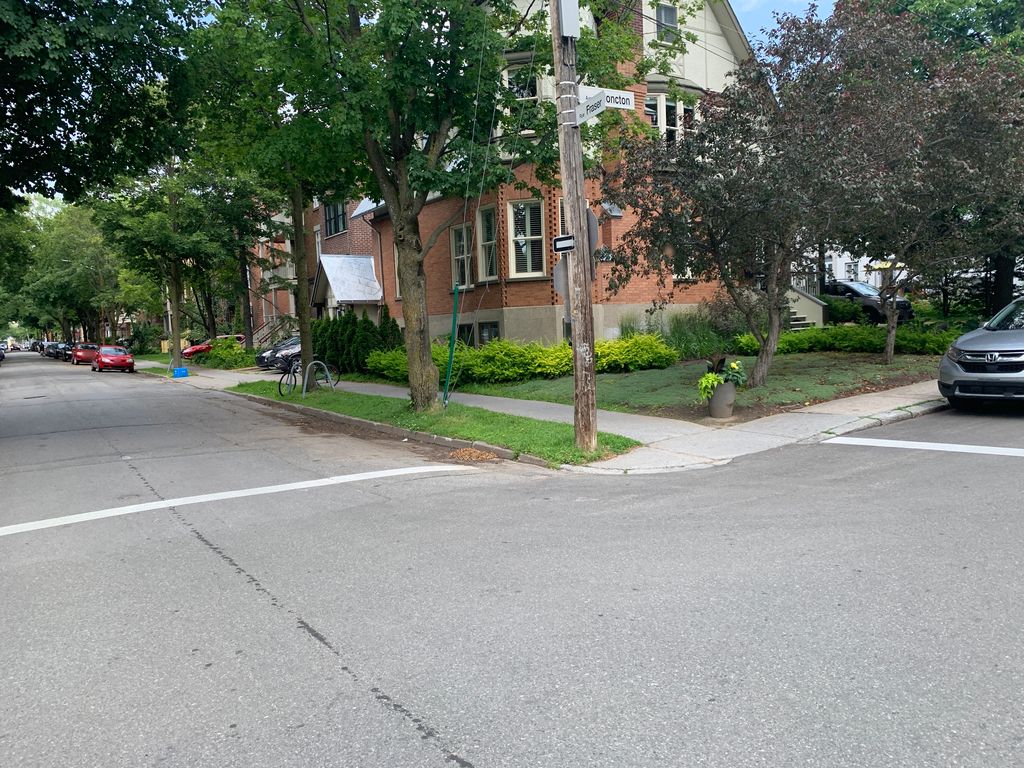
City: quebec_city